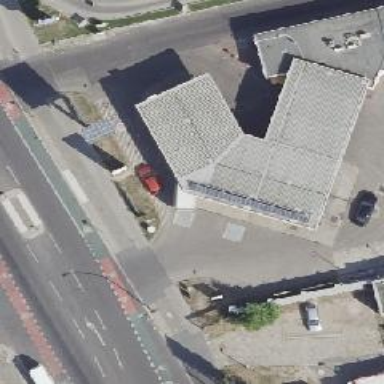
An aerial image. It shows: Fuel station that provides compressed natural gas (CNG).